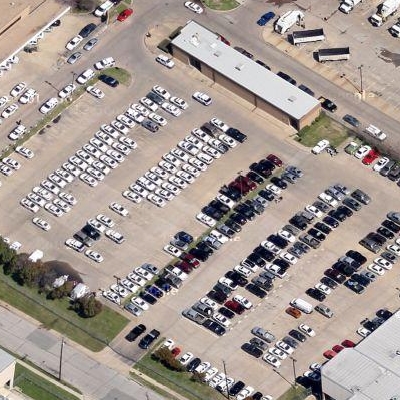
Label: gParking